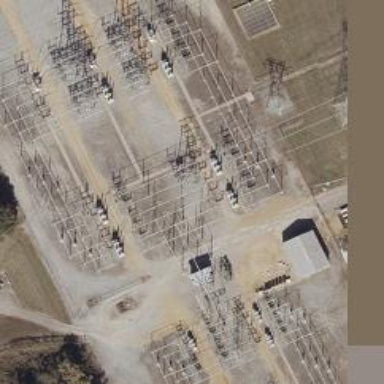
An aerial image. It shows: Switch for power supply.